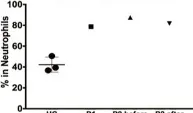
Apoptosis of human neutrophils analyzed using annexin V and propidium iodide staining. Total apoptotic neutrophils.
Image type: pathology (immunostaining)